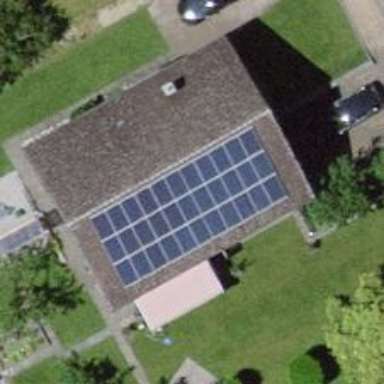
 consisting of solar photovoltaic panels."